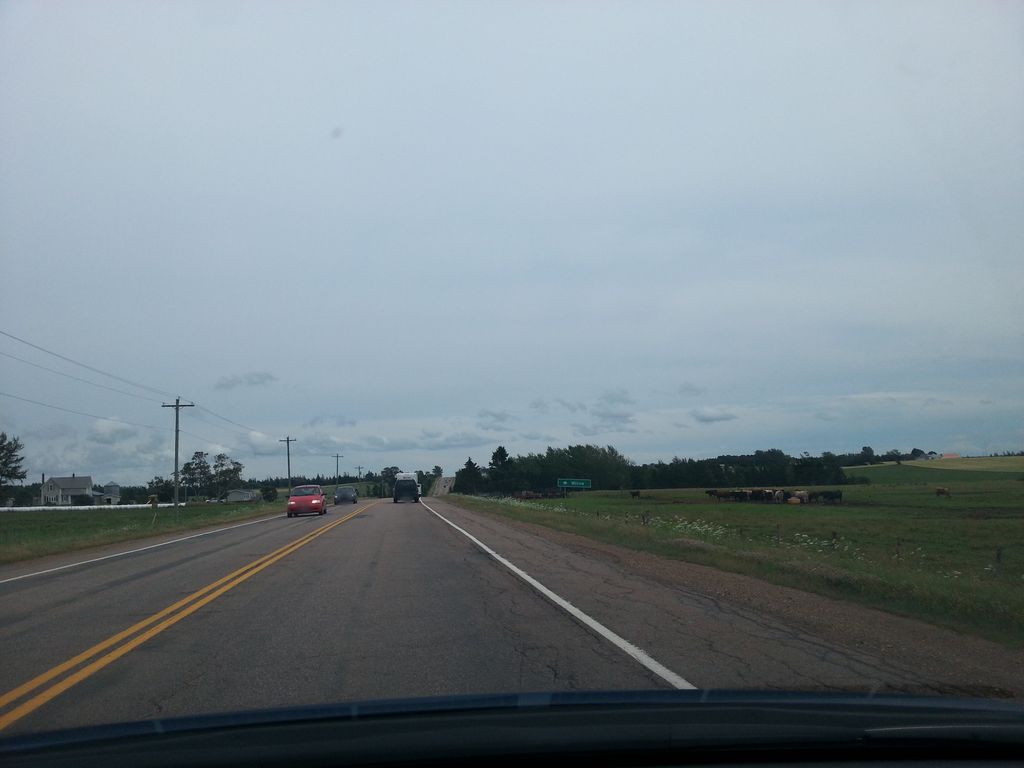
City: charlottetown